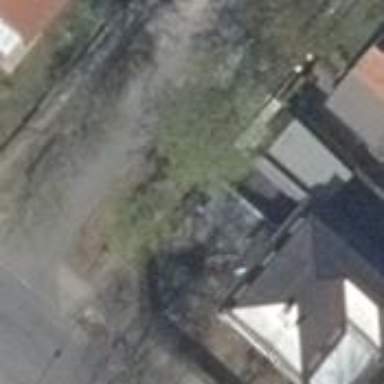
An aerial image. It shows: Detached building with mansard roof shape.